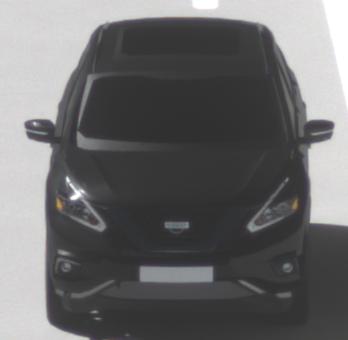
Make: Nissan
Model: Murano
Detailed model: Gen. 3 Z52
Model produced from: 2015
Doors: 5
Color: black
Road condition: dry road
Daytime: morning or afternoon
Contrast: high contrast